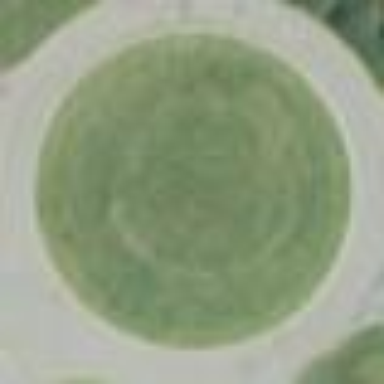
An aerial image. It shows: Roundabout on residential road with asphalt surface.